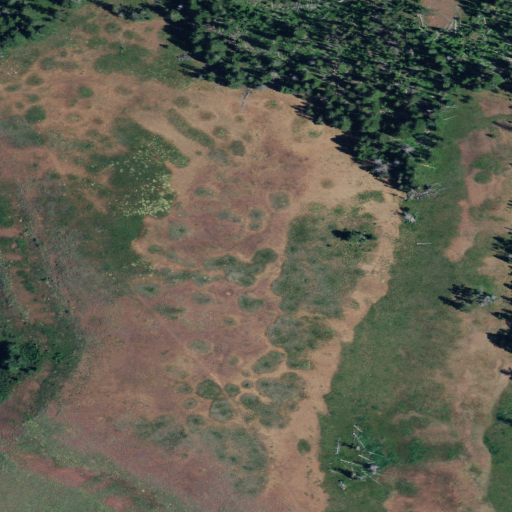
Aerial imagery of ridge(s) in Oregon named Monument Ridge containing grassland, shrub, evergreen forest, and herbaceous wetlands